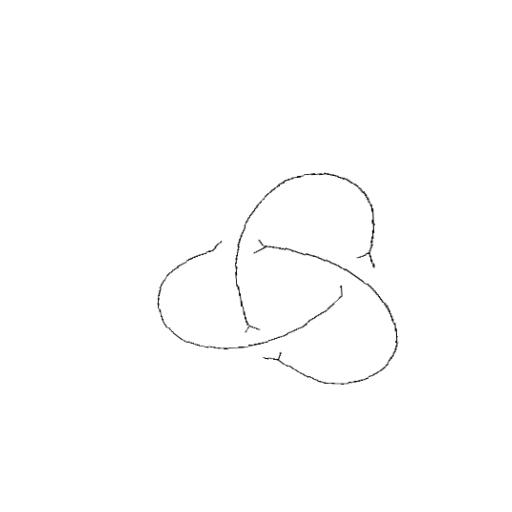
Crossing number: 3